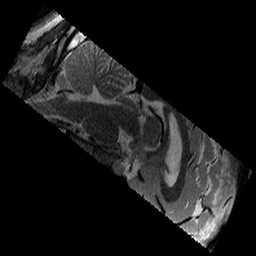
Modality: T2w
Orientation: sagittal
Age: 13
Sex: male
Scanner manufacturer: siemens
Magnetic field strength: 3 T
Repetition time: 9.23 s
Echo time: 0.067 s